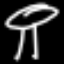
Label: mushroom